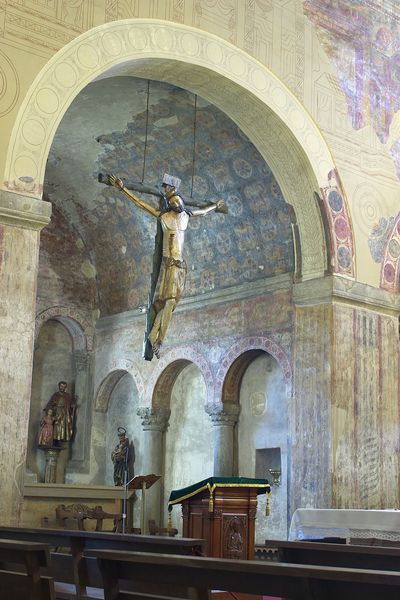
Titel: San Julián de los Prados in Oviedo
Standort: Oviedo, San Julián de los Prados (EU - E)
Schlagwörter: blau, mann, holz, säulen, blick, rot, malerei, wand, stein, tod, innenraum, kirche, figur, rund, statue, bogen, perspektive, mauer, farbe, bank, figuren, rundbogen, kissen, wandmalerei, nägel, foto, bögen, eingang, gewölbe, hängen, kreuz, dom, seil, kreise, altar, bänke, pult, kirchenbänke, plastiken, statuen, hängend, kanzel, christus, jesus, kreuzigung, altarraum, kirchenraum, fresken, romanik, chor, kruzifix, heilige, romanisch, vierung, medaillons, chorraum, gekreuzigter, mittelater, holzkreuz, deckenfresko, kruzifixus, pukt, andmalerei